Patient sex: M
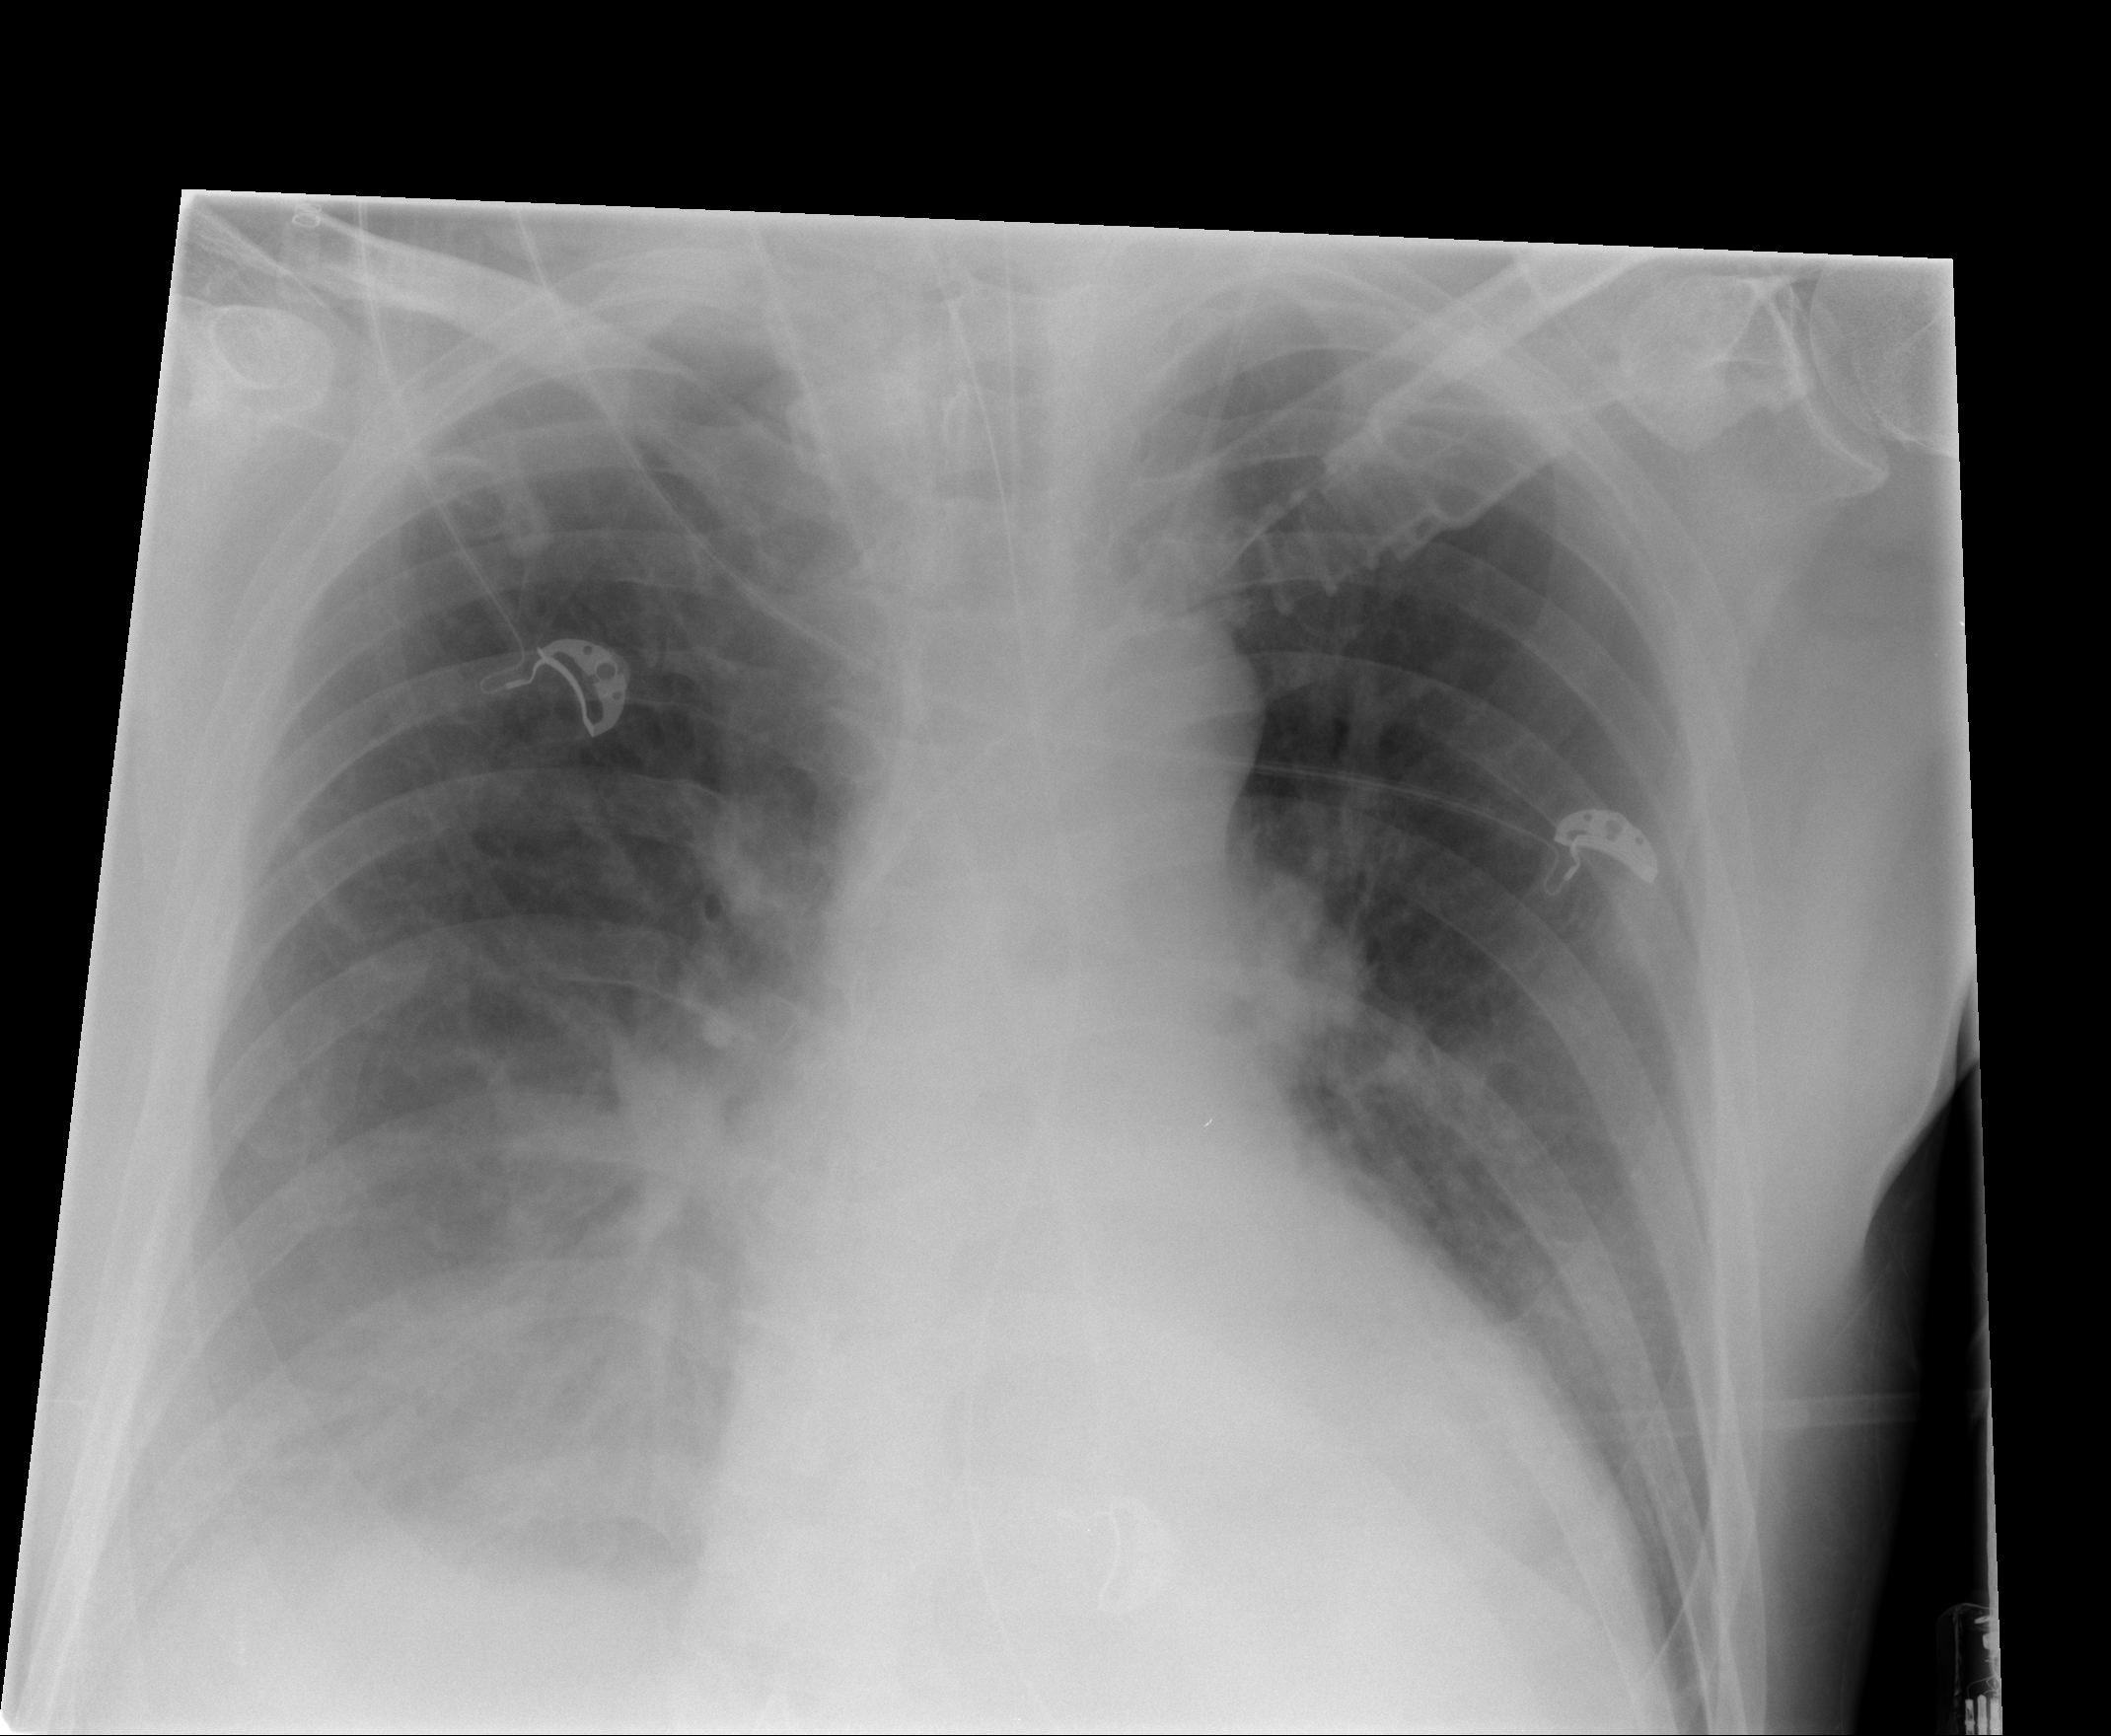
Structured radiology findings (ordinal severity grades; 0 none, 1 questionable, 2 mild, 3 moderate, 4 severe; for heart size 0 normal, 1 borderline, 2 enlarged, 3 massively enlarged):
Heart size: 1
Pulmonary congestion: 0
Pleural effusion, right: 2
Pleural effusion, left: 0
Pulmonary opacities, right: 2
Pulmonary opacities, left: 0
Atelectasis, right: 2
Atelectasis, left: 0